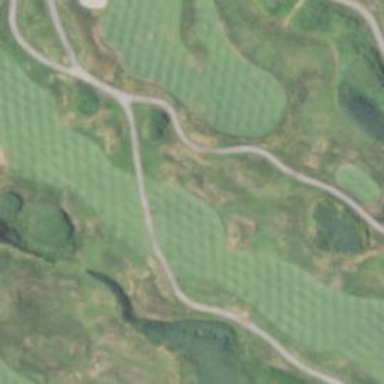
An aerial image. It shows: Rough grassy area used for golf.